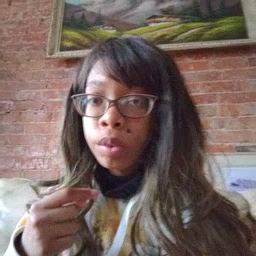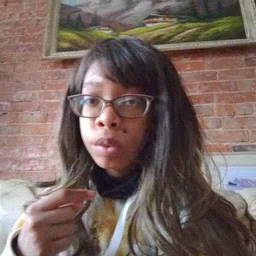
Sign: hear